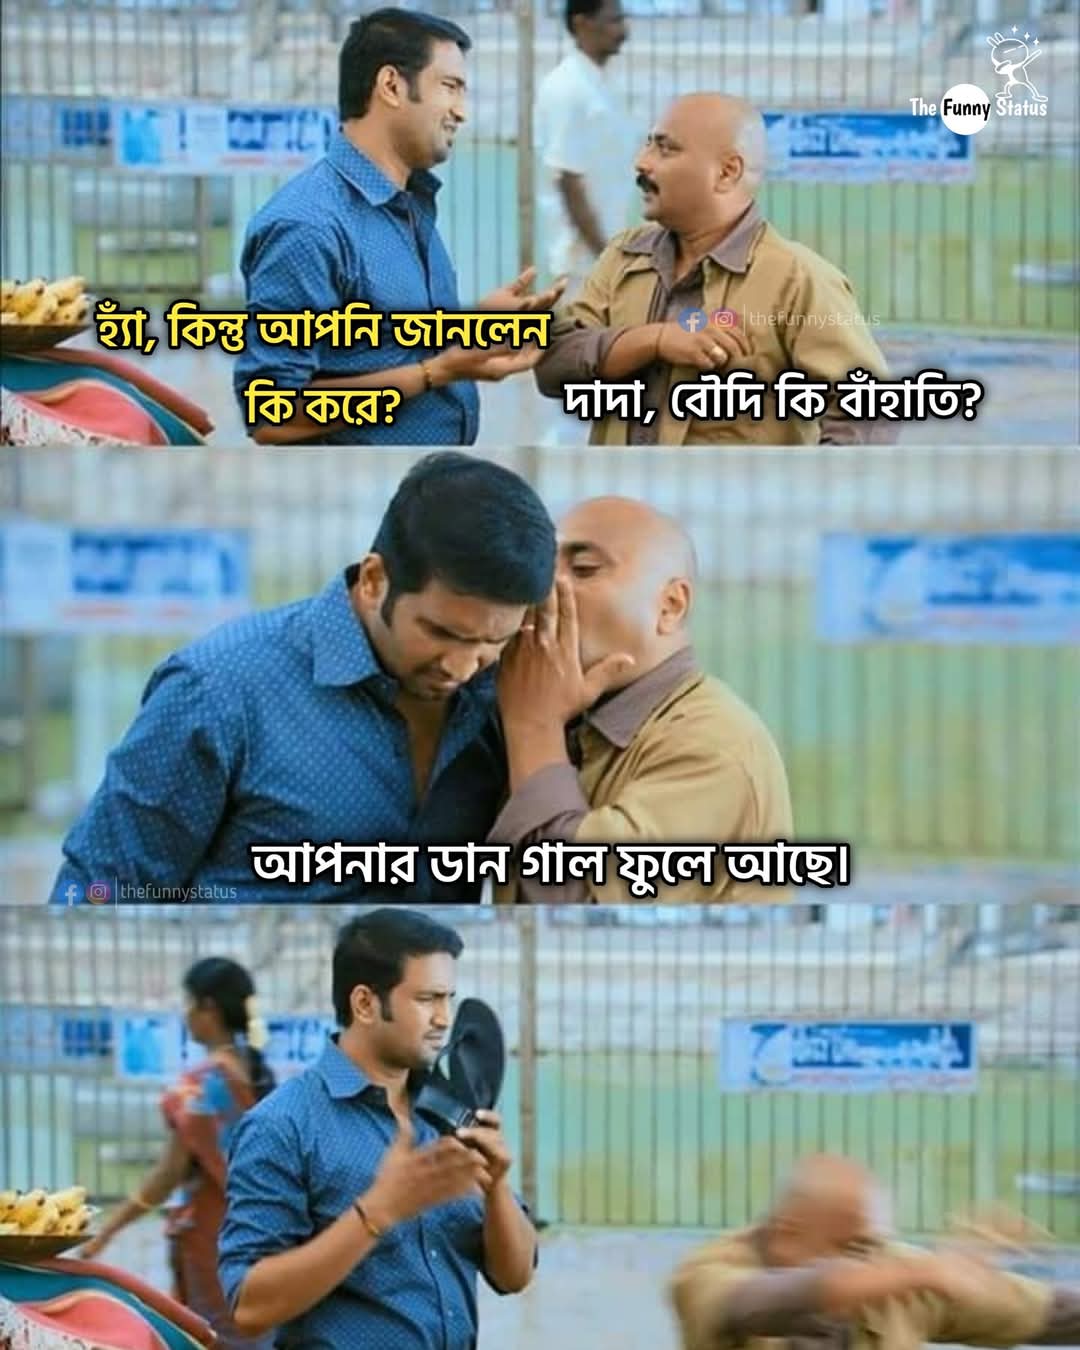
Text: হ্যাঁ, কিন্তু আপনি জানলেন কি করে?
দাদা, বৌদি কি বাঁহাতি?
আপনার ডান গাল ফুলে আছে।
Label: Hate
Hate category: Personal Offence
Targeted group: Individual